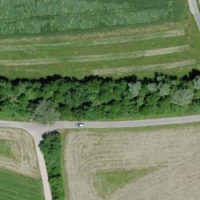
EUNIS habitat code: 52
Species observed at this site:
Geranium pyrenaicum